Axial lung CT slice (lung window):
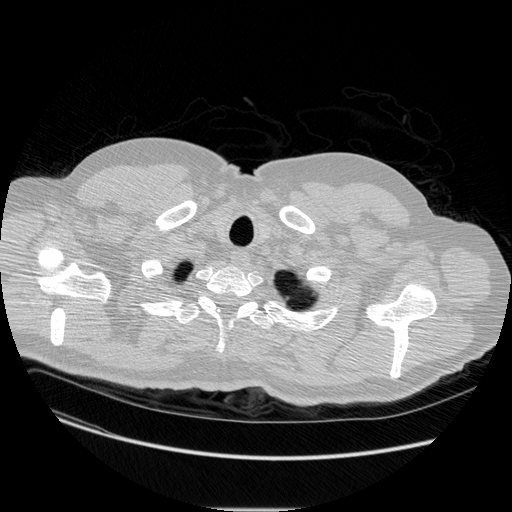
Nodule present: yes
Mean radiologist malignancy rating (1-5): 3